Question: I'm learning python and one of the built-in functions being taught is 'dir()' -- the course describes it as but what are an object's attributes?
I think I see some member functions in the returned list of attributes, '__len__' I assume refers to 'len()', but what are all these other things listed?

Also, what does it mean, it can be incomplete?
This is my first question and I wouldn't ask it if I didn't already spend 45 minutes trying to figure this out.
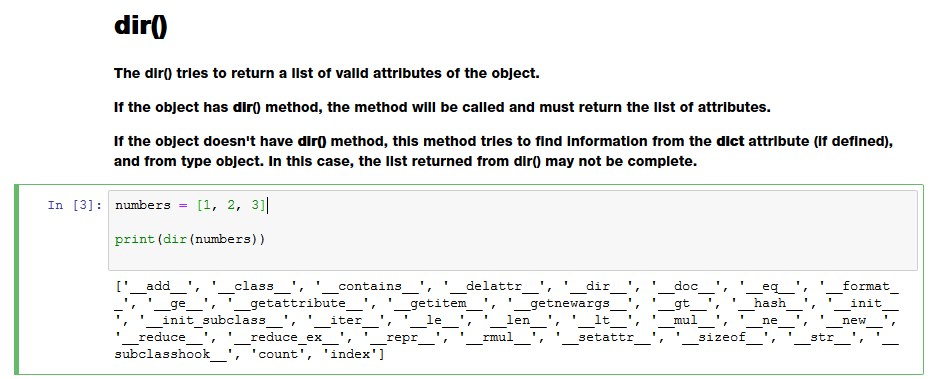
Answer: You're confusing a few things and are possibly confused about a few confusing things.
'__len__' is not referring to 'len()', rather 'len(something)' will call the '__len__' method of 'something'. Any object that has a '__len__' method can be asked for its length by calling 'len(something)'. Note how this is different from 'something.len()' and how it is more legible than 'something.__len__()'.
An object's attributes in Python include what you would normally consider its attributes, as well as all of its property and method names. So for this example:
'''
class T:
def __init__(self):
self.x = 10
def afunc(self):
return 20
@property
def y(self):
return self.x
'''
Any instance of 'T' would include in its attributes 'x', 'afunc' and 'y'. An object's attributes also include all the attributes of its base classes (so what classes it inherits from), ultimately always including the attributes of 'object'.
The remark about it being incomplete is in in reference to objects that don't have a '__dir__' attribute to be called by the 'dir()' function. In those cases, the 'dir()' function will look at its '__dict__' attribute (if available) and as a result it may not offer a complete list of attributes - note that this isn't the case for most objects.